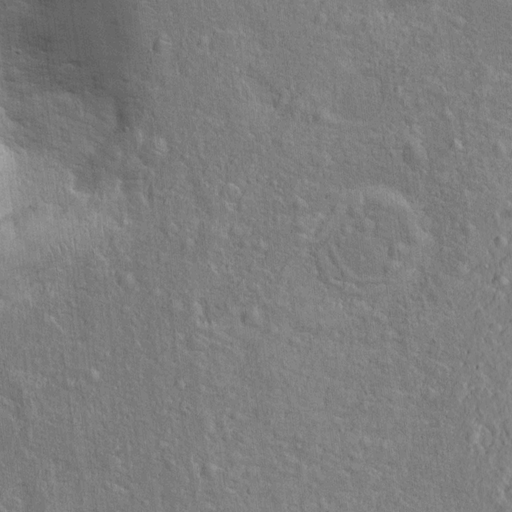
Classes present: Background, Cone